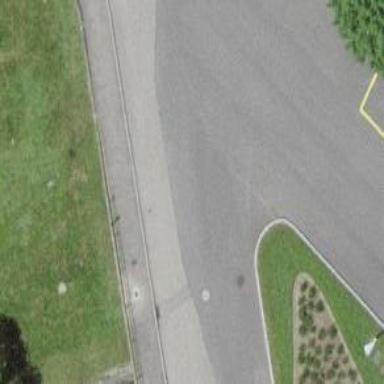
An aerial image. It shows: Asphalt road designated for service vehicles.